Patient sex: F
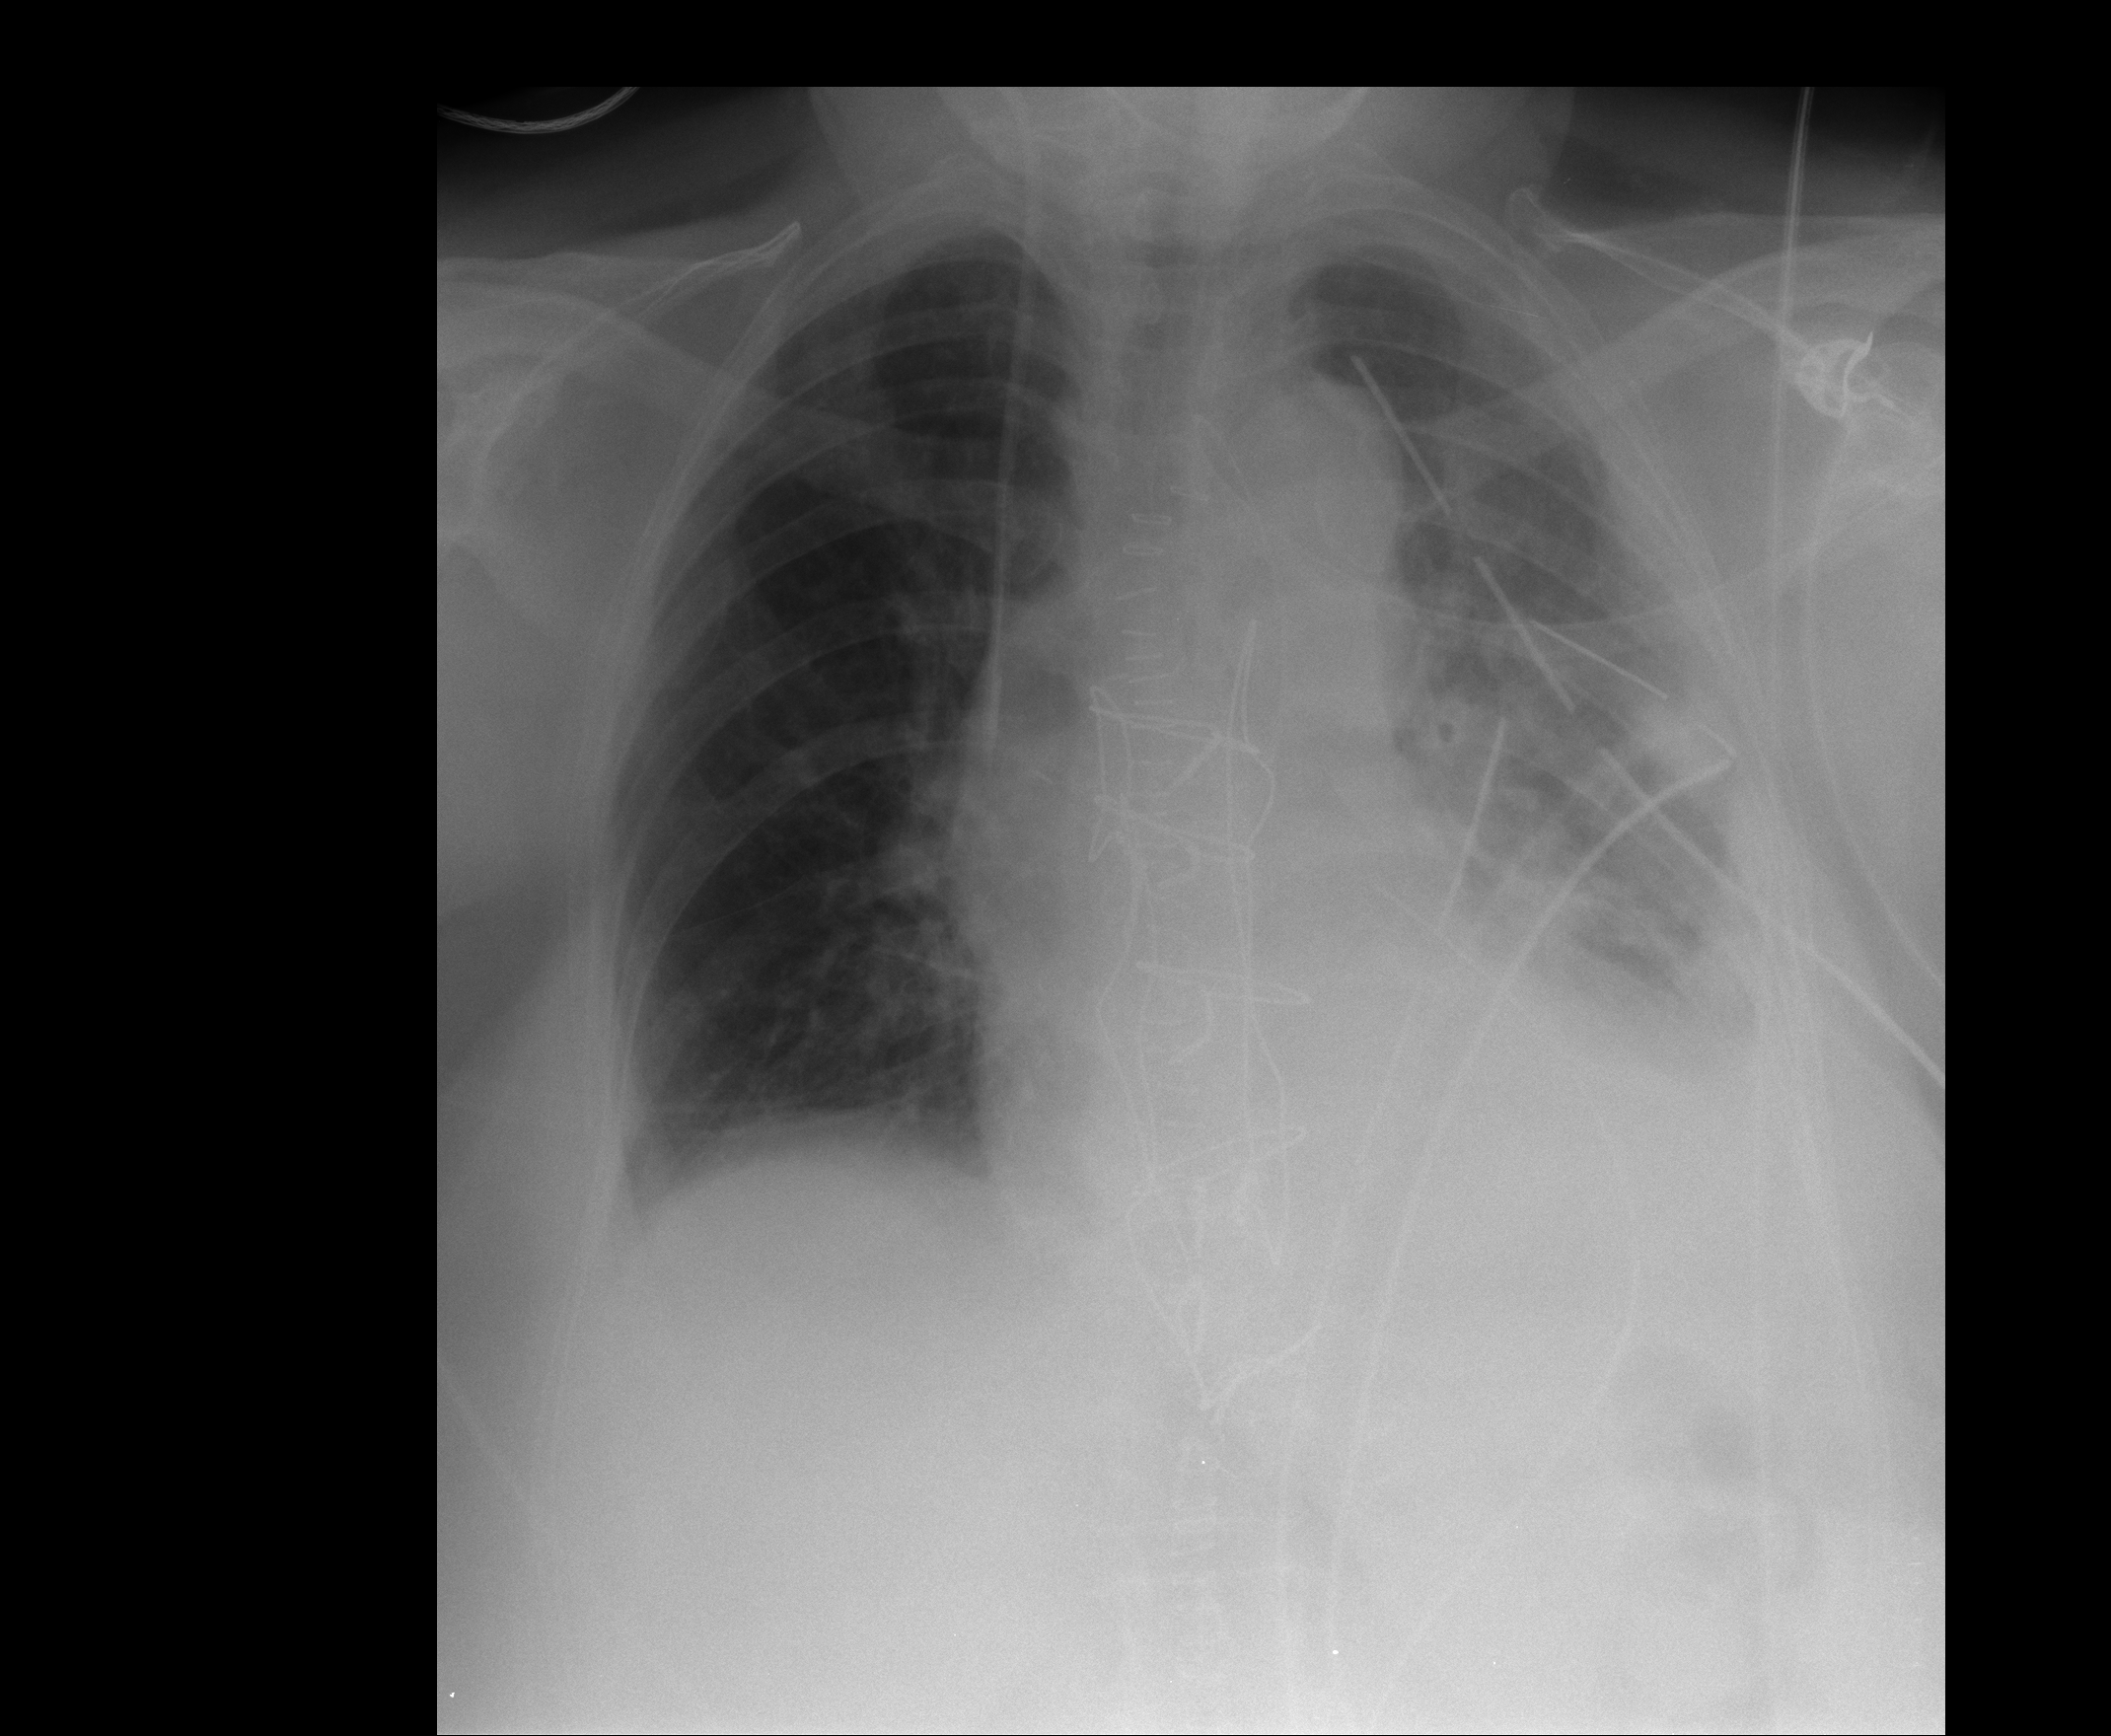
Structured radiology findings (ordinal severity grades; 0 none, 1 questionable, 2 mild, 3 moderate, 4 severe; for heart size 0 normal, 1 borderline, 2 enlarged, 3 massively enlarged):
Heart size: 2
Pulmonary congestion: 0
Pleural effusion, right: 2
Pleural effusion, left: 3
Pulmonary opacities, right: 0
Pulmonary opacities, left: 0
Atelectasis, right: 2
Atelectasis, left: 3